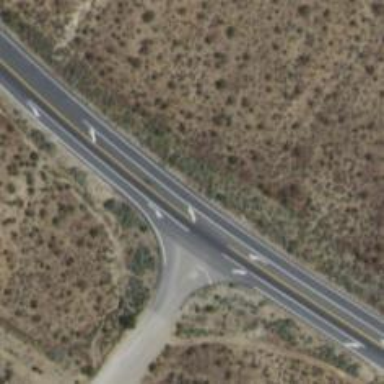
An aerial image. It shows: Asphalt road designated as trunk highway.